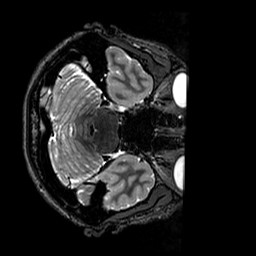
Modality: T2w
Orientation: axial
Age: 28
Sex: female
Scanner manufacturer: siemens
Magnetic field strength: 3 T
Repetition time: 3.2 s
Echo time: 0.728 s